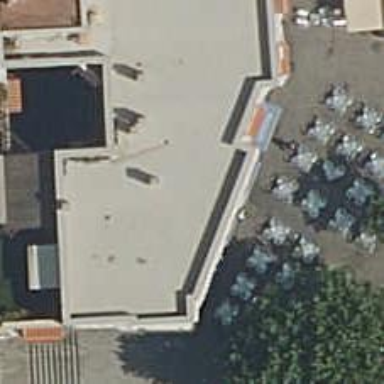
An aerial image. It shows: Restaurant.